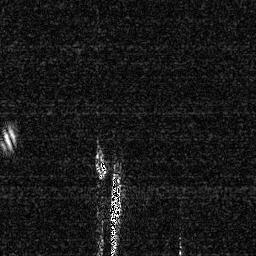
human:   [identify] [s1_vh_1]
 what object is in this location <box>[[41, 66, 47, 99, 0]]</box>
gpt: <ref>1 medium ship at the bottom</ref>